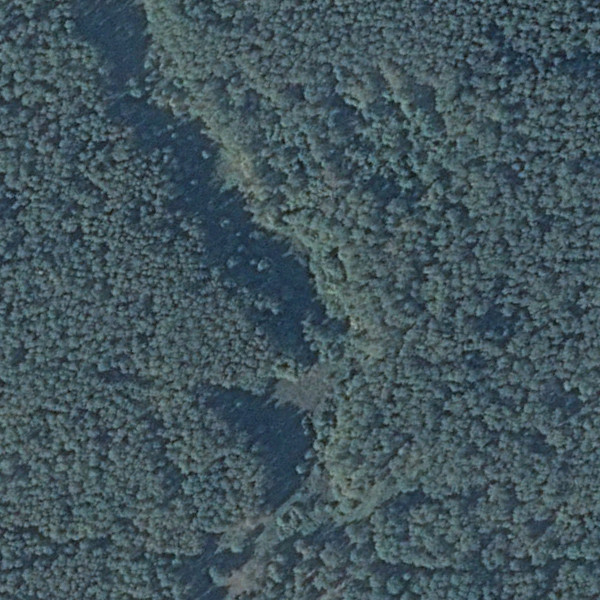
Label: Forest